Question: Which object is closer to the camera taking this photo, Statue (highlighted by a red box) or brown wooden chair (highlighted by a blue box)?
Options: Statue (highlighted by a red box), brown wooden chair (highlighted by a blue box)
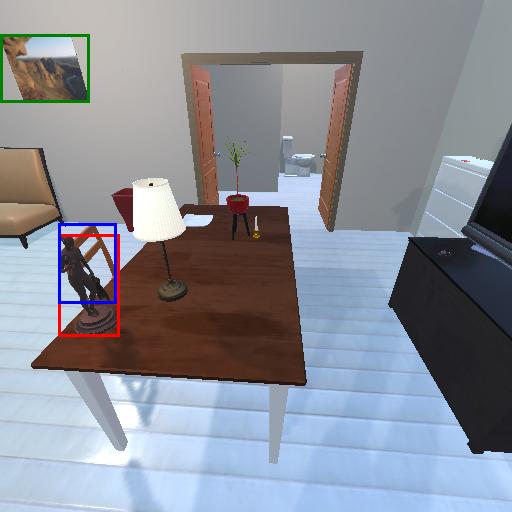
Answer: Statue (highlighted by a red box)